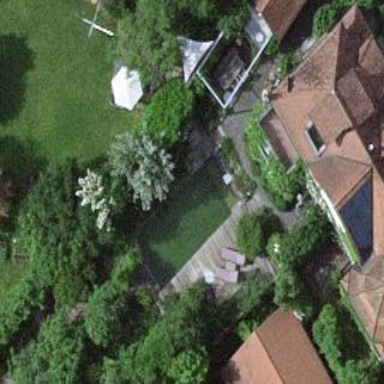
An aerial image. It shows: Swimming pool located in leisure land.